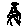
Label: zigzag